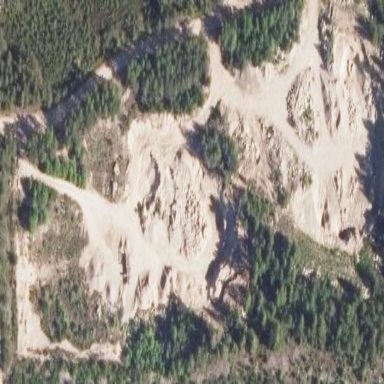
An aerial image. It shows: Quarry area.